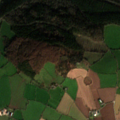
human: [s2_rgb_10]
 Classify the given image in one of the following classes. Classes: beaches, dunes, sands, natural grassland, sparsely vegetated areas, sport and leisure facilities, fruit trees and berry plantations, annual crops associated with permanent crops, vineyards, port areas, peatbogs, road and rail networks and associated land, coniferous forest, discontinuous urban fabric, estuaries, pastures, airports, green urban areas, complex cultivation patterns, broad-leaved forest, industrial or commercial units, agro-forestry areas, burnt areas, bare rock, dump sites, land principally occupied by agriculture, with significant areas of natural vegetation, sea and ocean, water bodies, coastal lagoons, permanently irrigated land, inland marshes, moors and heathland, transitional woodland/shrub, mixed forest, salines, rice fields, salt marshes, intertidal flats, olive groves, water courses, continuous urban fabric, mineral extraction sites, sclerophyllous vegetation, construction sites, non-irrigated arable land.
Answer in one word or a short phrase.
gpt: non-irrigated arable land, pastures, coniferous forest